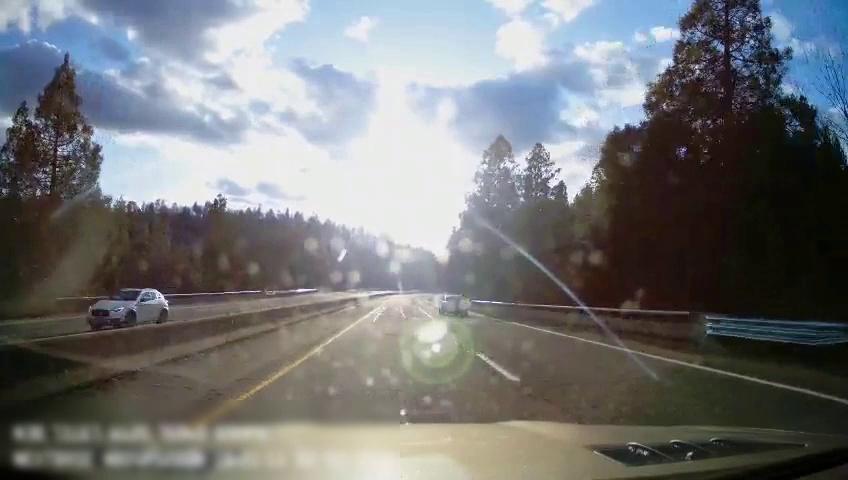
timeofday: Day
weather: Sunny
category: Drivable Space
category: Drivable Space
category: Vehicles | Car
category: Vehicles | Car
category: Lanes | Opposite Lane
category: Lanes | Alternate Lane
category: Lanes | Current Lane
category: Lanes | Alternate Lane